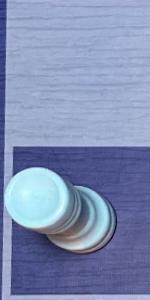
Label: Rook_White